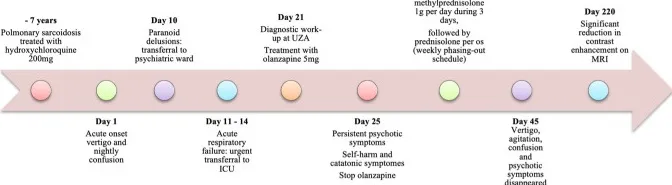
Timeline of key events related to neurosarcoidosis.
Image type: chart (chart)